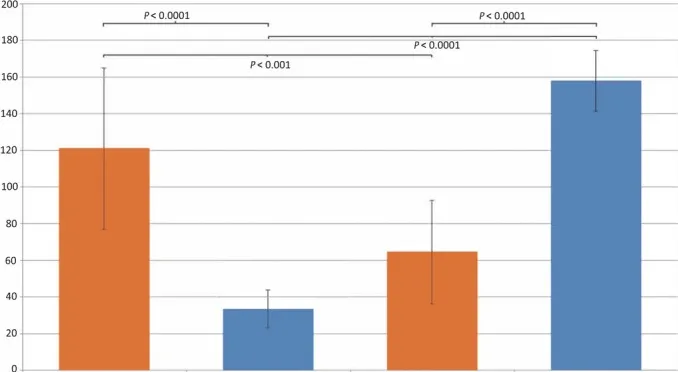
Serum and cerebrospinal fluid (CSF) cytomegalovirus (CMV)-IgG antibodies (Ab) titre evaluation in CMV-IgG-positive patients undergoing the Cytotect CP treatment (Cytotect group, n = 15) and those not so treated (Control group, n = 15). In the Cytotect group, the CSF CMV Ab levels were significantly higher than serum Ab levels (P < 0.001) and CSF Ab levels of the Control group (P < 0.0001). CMV serum and CSF Ab evaluations were performed in triplicates, and their results are shown as mean +- SD. Statistical analysis was performed using the Mann-Whitney U-test.
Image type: chart (chart)